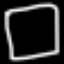
Label: square